Question: I want to get all the conditions of an if statement in C++. If I put '(foo&&bar&&(one&&two))', then I want to print 'foo - bar - one - two'.
I've compiled the scanner.l and parser.y files, and tested individually: 'my yy.lex.c' works: if I put '(a&&b)', then I get 5 tokens: '(', 'a', '&&', 'b' and ')' as I want. But when I'm using the .y file, if I put the same input, then I get 'a&&b' and 'b)'. Note that in this case I get 2 tokens, because the token 'a&&b' should be separated into 3 tokens 'a', '&&' and 'b' . I've tried introducing a simpler condition: '(a)' then I get: '(' and 'a)' but I want to get '(', 'a', ')'.
I don't know if I'm doing something wrong or is a bug; I hope it is my fault.
'''
%{
#include <iostream>
#include <list>
#include <stdio.h>
#include <sstream>
#include <string>
using namespace std;
int yylex(void);
void yyerror(char *);
list<string> tokenList;
#define YYSTYPE char *
%}
%token PAR_IZQ
PAR_DER
SIMBOLO
FIN
NADA
AND
OR
%start input
%%
input:
| input terminos
;
terminos:
PAR_IZQ terminos PAR_DER { }
| PAR_IZQ condicion PAR_DER { }
;
condicion:
terminos AND terminos { }
| SIMBOLO AND terminos { cout << " 1) CONDITION FOUND: " << $1 << endl; }
| terminos AND SIMBOLO { cout << " 2) CONDITION FOUND: " << $3 << endl; }
| SIMBOLO AND SIMBOLO { cout << " 3) CONDITION FOUND: " << $3 << " AND " << $1 << endl; }
| SIMBOLO { cout << " 4) CONDITION FOUND: " << $1 << endl; }
;
%%
void yyerror(char *s) {
fprintf(stderr, "%s
", s);
}
int main(void) {
yyparse();
return 0;
}
'''
'''
%option noyywrap
%{
#include <iostream>
#include "parser.tab.c"
using namespace std;
%}
%%
[a-zA-Z0-9]+ {
yylval = yytext;
return SIMBOLO;
}
"&&" {
return AND;
}
"||" {
return OR;
}
[ ] {
return FIN;
}
"(" {
yylval = yytext;
return PAR_IZQ;
}
")" {
yylval = yytext;
return PAR_DER;
}
. {
cout << "Entrada no permitida.";
cout << endl << yytext << endl;
exit(1);
}
%%
'''
'''
#include "mainwindow.h"
#include <QApplication>
#include "lex.yy.c"
#include <iostream>
#include <vector>
#include <string>
using namespace std;
typedef yy_buffer_state *YY_BUFFER_STATE;
extern int yyparse();
extern YY_BUFFER_STATE yy_scan_buffer(char *, size_t);
int main(int argc, char** argv) {
char condition[] = "(a) ";
// note yy_scan_buffer is looking for a double null string
yy_scan_buffer(condition, sizeof(condition));
yyparse();
return 0;
}
'''
Please note that the input of the parser is a string, so I have to pass it as a paramenter of the 'yy_scan_buffer' function. The '' is necessary because otherwise the program would never end its execution. The console says in red "syntax error", but I don't know why!

Do yo know how can I fix it and get the tokens that I want?
Thanks!
: I'm using .
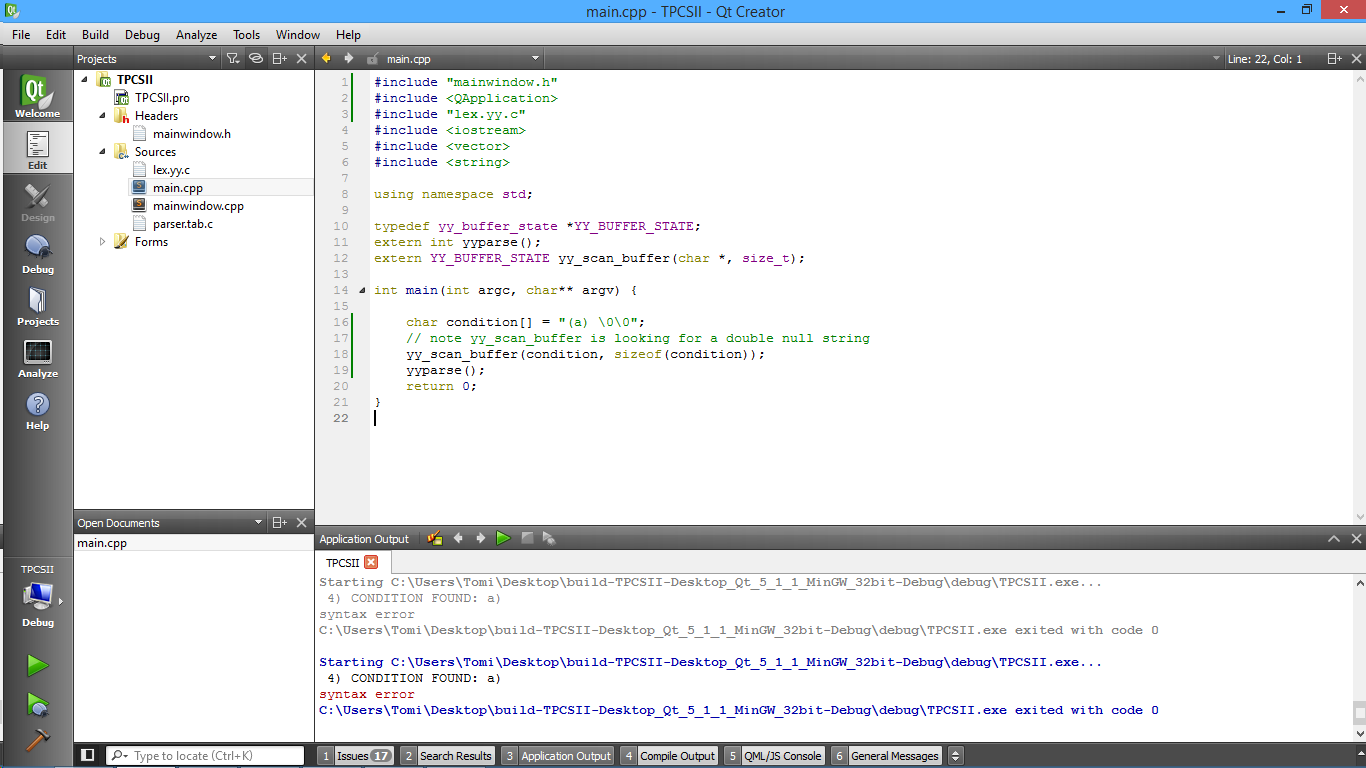
Answer: The problem is that your lexer returns 'yytext' to the parser as the 'yylval' associatated with symbol tokens, but 'yytext' is a pointer into the lexer's internal token buffer, which will only be valid until the next token is read. So when you later go to print out the tokens in your condition, you get semi-random garbage (since it is soon after, you mostly just get the same raw token buffer with no terminating null characters).
You need to make a copy of the string pointed at by 'yytext' before returning it to the parser:
'''
[a-zA-Z0-9]+ {
yylval = strdup(yytext);
return SIMBOLO;
}
'''
of course, you also need to keep track of when the string is no longer needed and 'free' it.
Alternately, since you're not using '%union', change your '#define' for 'YYSTYPE' to
'''
#define YYSTYPE std::string
'''